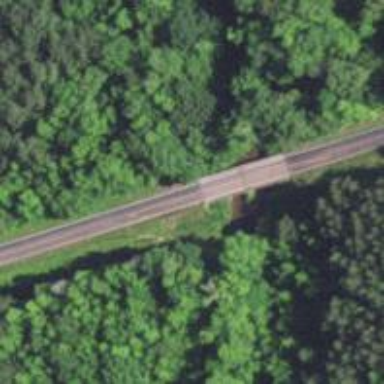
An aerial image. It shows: Unclassified road on bridge.